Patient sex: M
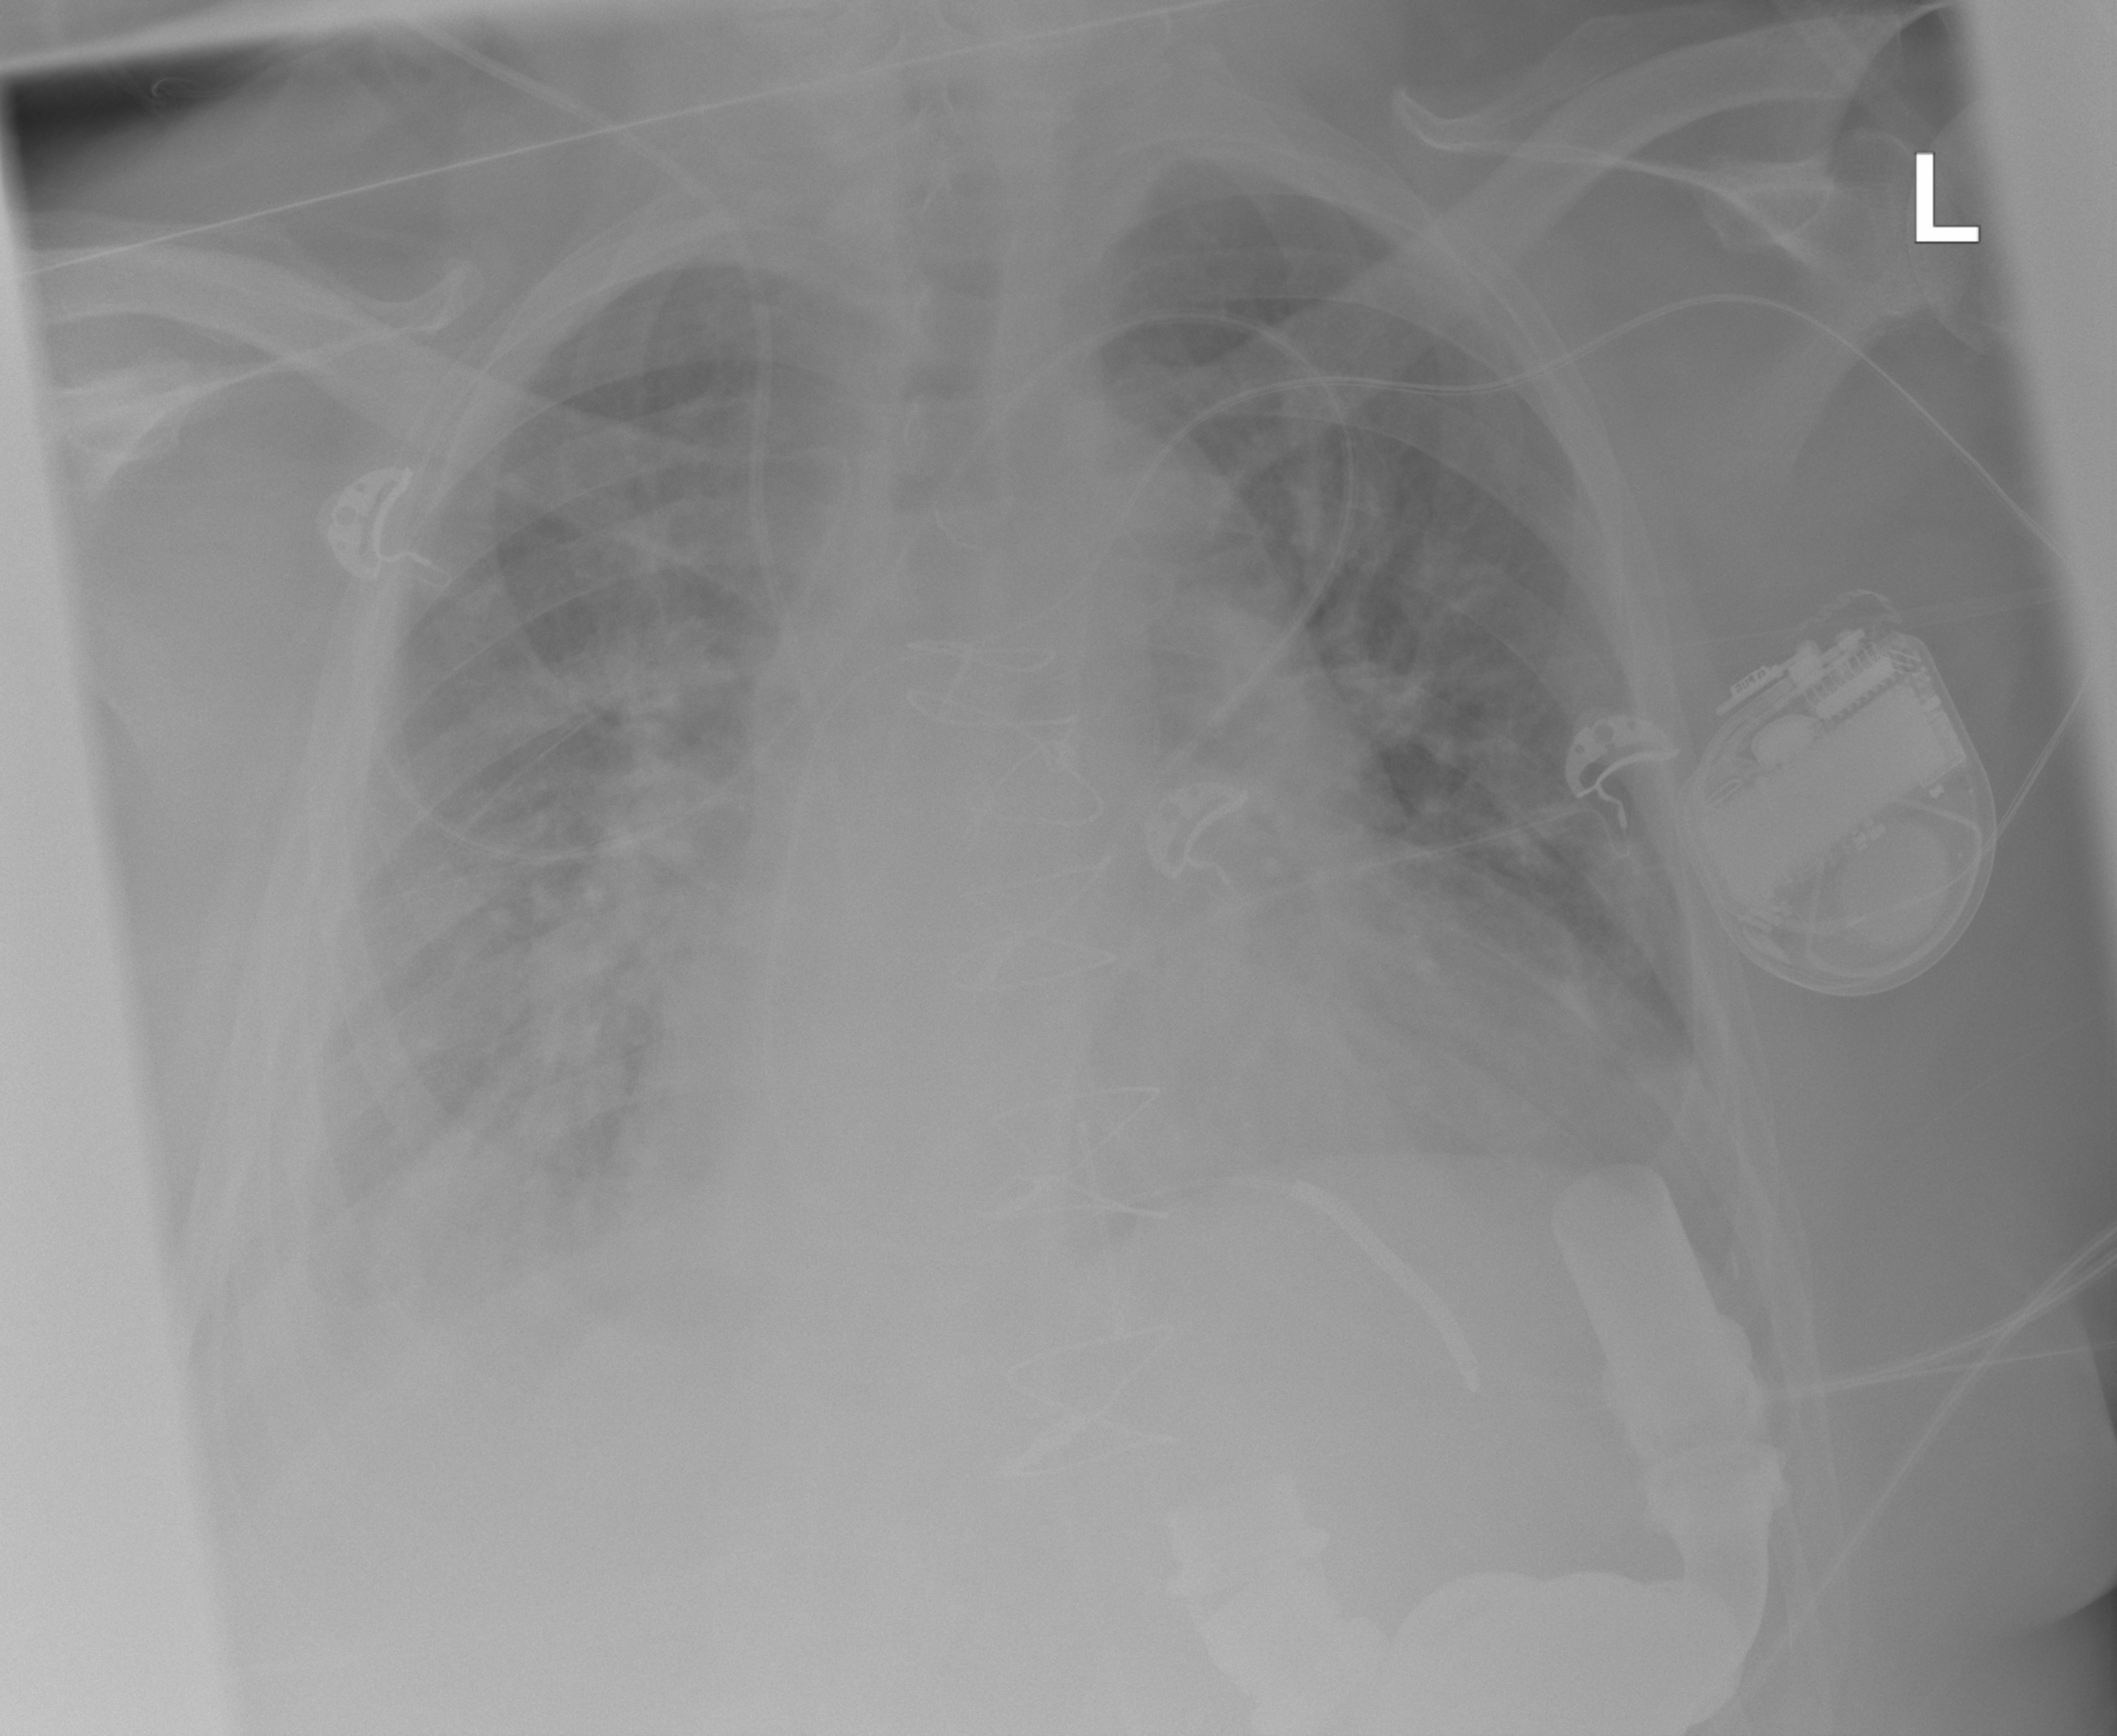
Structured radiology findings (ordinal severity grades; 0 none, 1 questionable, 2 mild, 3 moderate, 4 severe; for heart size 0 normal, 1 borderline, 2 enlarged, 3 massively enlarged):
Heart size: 2
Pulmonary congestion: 2
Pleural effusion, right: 3
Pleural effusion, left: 0
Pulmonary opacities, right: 2
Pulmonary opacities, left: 2
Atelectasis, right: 3
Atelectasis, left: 2